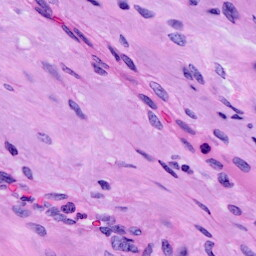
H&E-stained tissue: Cervix